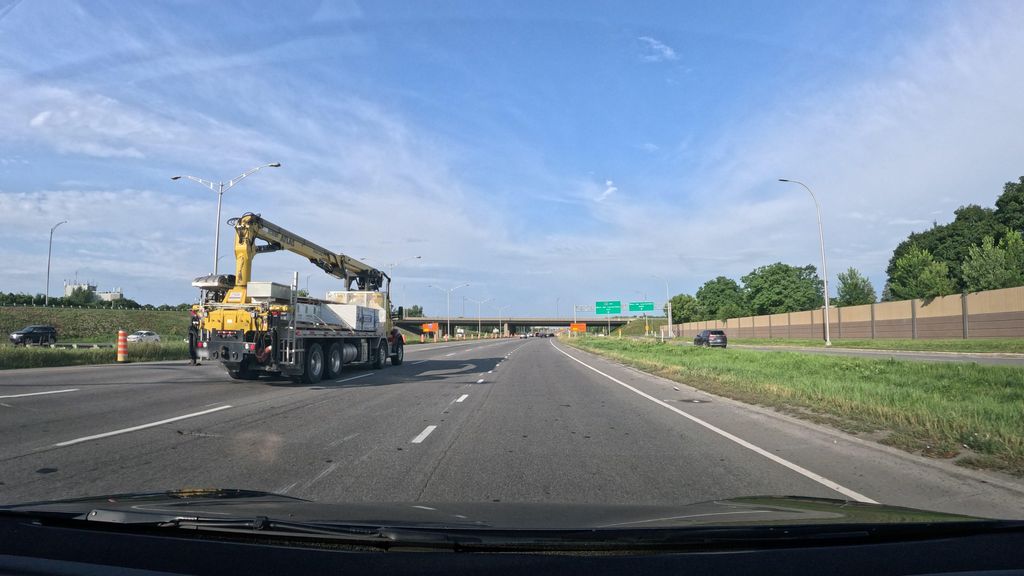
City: montreal